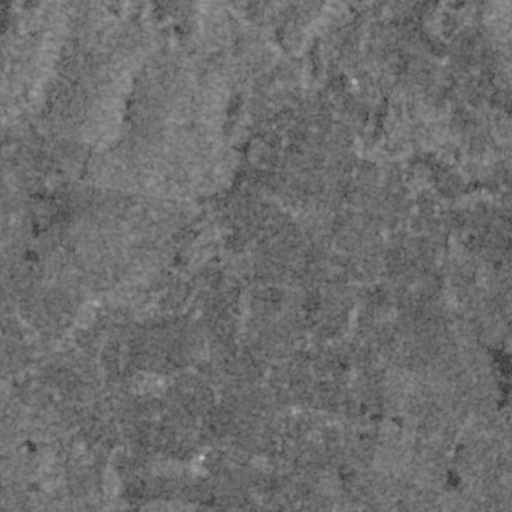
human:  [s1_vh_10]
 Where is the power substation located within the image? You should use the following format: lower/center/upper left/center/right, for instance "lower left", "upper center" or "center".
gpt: The power substation is located in the lower left of the image.
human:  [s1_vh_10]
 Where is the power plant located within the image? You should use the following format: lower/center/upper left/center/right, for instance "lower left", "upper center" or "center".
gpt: There is no power plant in the image.

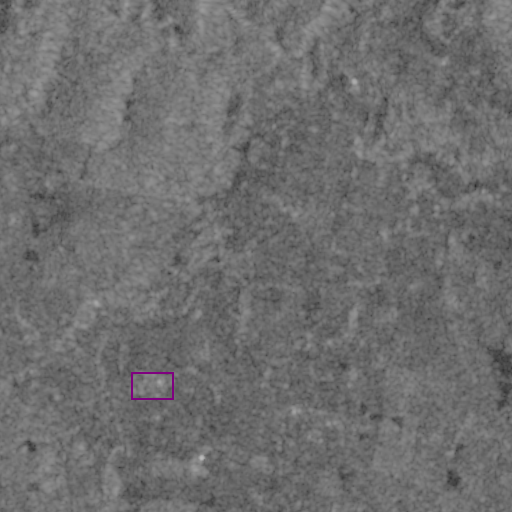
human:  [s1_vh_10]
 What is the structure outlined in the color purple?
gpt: The structure outlined in purple is a power substation.
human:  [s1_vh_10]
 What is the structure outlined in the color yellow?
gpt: There is no yellow outline.